Question: i've the below XML document, where some cals table has to be created.
'''
<table frame="none">
<tgroup cols="5" align="left" colsep="1" rowsep="1">
<colspec colwidth="20pt" colname="c1"/>
<colspec colwidth="70pt" colname="c2"/>
<colspec colwidth="10pt" colname="c3"/>
<colspec colwidth="20pt" colname="c4"/>
<colspec colwidth="75pt" colname="c5"/>
<thead>
<row>
<entry>
<para>Item</para>
</entry>
<entry align="center">
<para>Injury</para>
</entry>
<entry>
<para/>
</entry>
<entry>
<para>Percentage of loss of earning capacity</para>
</entry>
<entry>
<para/>
</entry>
</row>
</thead>
<tbody>
<row>
<entry>
<para>1.</para>
</entry>
<entry>
<para>Loss of 2 limbs ...................................................................</para>
</entry>
<entry morerows="7">
<para>}</para>
</entry>
<entry morerows="7">
<para>100</para>
</entry>
<entry morerows="7">
<para></para>
</entry>
</row>
<row>
<entry>
<para>2.</para>
</entry>
<entry>
<para>Loss of both hands or of all fingers and both thumbs ...</para>
</entry>
</row>
<row>
<entry>
<para>3.</para>
</entry>
<entry>
<para>Loss of both feet ................................................................</para>
</entry>
</row>
<row>
<entry>
<para>4.</para>
</entry>
<entry>
<para>Total loss of sight ...............................................................</para>
</entry>
</row>
<row>
<entry>
<para>5.</para>
</entry>
<entry>
<para>Total paralysis ....................................................................</para>
</entry>
</row>
<row>
<entry>
<para>6.</para>
</entry>
<entry>
<para>Injuries resulting in being permanently bedridden .......</para>
</entry>
</row>
<row>
<entry>
<para>7.</para>
</entry>
<entry>
<para>Paraplegia ..........................................................................</para>
</entry>
</row>
<row>
<entry>
<para>8.</para>
</entry>
<entry>
<para>Any other injury causing permanent total disablement ...</para>
</entry>
</row>
<row>
<entry>
<para>9.</para>
</entry>
<entry>
<para>Loss of arm at shoulder ....................................................</para>
</entry>
<entry>
<para/>
</entry>
<entry>
<para>75</para>
</entry>
<entry>
<para>80 (preferred hand)</para>
</entry>
</row>
<row>
<entry>
<para>10.</para>
</entry>
<entry>
<para>Ankylosis of shoulder joint--</para>
</entry>
<entry>
<para/>
</entry>
<entry>
<para/>
</entry>
<entry>
<para/>
</entry>
</row>
<row>
<entry>
<para/>
</entry>
<entry>
<para>in optimum position .....................................................</para>
</entry>
<entry>
<para/>
</entry>
<entry>
<para>35</para>
</entry>
<entry>
<para/>
</entry>
</row>
<row>
<entry>
<para/>
</entry>
<entry>
<para>in worst position ............................................................</para>
</entry>
<entry>
<para/>
</entry>
<entry>
<para>55</para>
</entry>
<entry>
<para/>
</entry>
</row>
<row>
<entry>
<para>11.</para>
</entry>
<entry>
<para>Loss of arm between elbow and shoulder .......................</para>
</entry>
<entry>
<para/>
</entry>
<entry>
<para>75</para>
</entry>
<entry>
<para>80 (preferred hand)</para>
</entry>
</row>
<row>
<entry>
<para>12.</para>
</entry>
<entry>
<para>Loss of arm at elbow ..........................................................</para>
</entry>
<entry>
<para/>
</entry>
<entry>
<para>75</para>
</entry>
<entry>
<para>80 (preferred hand)</para>
</entry>
</row>
<row>
<entry>
<para>13.</para>
</entry>
<entry>
<para>Ankylosis of the elbow joint--</para>
</entry>
<entry>
<para/>
</entry>
<entry>
<para/>
</entry>
<entry>
<para/>
</entry>
</row>
<row>
<entry>
<para/>
</entry>
<entry>
<para>in optimum position .....................................................</para>
</entry>
<entry>
<para/>
</entry>
<entry>
<para>30</para>
</entry>
<entry>
<para/>
</entry>
</row>
<row>
<entry>
<para/>
</entry>
<entry>
<para>in worst position ............................................................</para>
</entry>
<entry>
<para/>
</entry>
<entry>
<para>50</para>
</entry>
<entry>
<para/>
</entry>
</row>
<row>
<entry>
<para>14.</para>
</entry>
</row>
</tbody>
</tgroup>
</table>
'''
here i've to create a table as shown in the below picture
i know its not a good idea to ask for code directly, i tried for normal tables(which were done), but i'm really unable to know how to do a cals table in xslt. please let me know how i can achieve doing these cals table.
Thanks
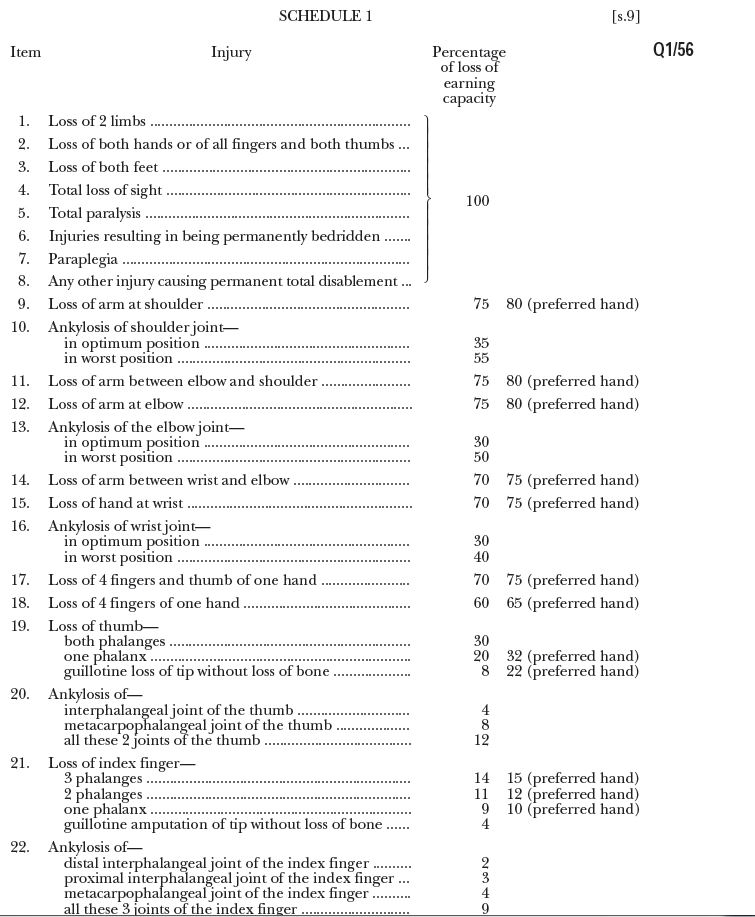
Answer: You say in a comment that you're looking for HTML output - well the input XML you're starting with has the right structure to convert directly into an HTML table with a 1-1 mapping of element names, you just need to turn the 'morerows="n"' of the source format into a 'rowspan="n+1"' in the HTML
'''
<xsl:stylesheet xmlns:xsl="http://www.w3.org/1999/XSL/Transform" version="2.0">
<xsl:strip-space elements="*" />
<xsl:output method="html" indent="yes" />
<!-- these nodes have the same names in HTML -->
<xsl:template match="table | thead | tbody">
<xsl:copy><xsl:apply-templates /></xsl:copy>
</xsl:template>
<!-- row becomes tr -->
<xsl:template match="row">
<tr><xsl:apply-templates /></tr>
</xsl:template>
<!-- entry becomes td -->
<xsl:template match="entry">
<td><xsl:apply-templates select="@morerows|node()" /></td>
</xsl:template>
<xsl:template match="entry/@morerows">
<xsl:attribute name="rowspan" select="1 + ." />
</xsl:template>
</xsl:stylesheet>
'''
We rely here on the default template rules for nodes that don't have an explicit template, which will process children recursively in the case of elements and output the text in the case of text nodes.
You've tagged the question XSLT 2.0 but for the record this is almost an XSLT 1.0 stylesheet, the only thing you'd have to change is that 'xsl:attribute' doesn't take a 'select' in 1.0, so instead of '<xsl:attribute name="rowspan" select="..." />' you'd need '<xsl:attribute name="rowspan"><xsl:value-of select="..." /></xsl:attribute>'.